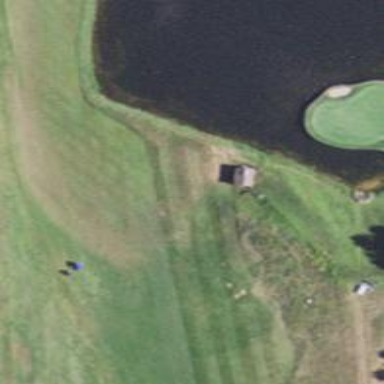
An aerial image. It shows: Grassy area designated as golf fairway.